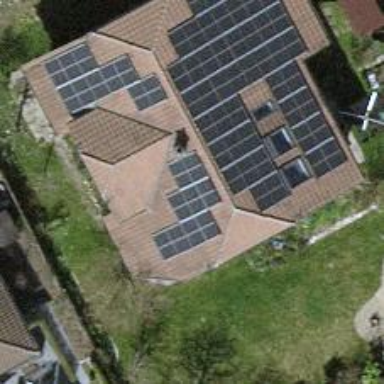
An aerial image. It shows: Solar power generator utilizing photovoltaic technology with solar photovoltaic panels.